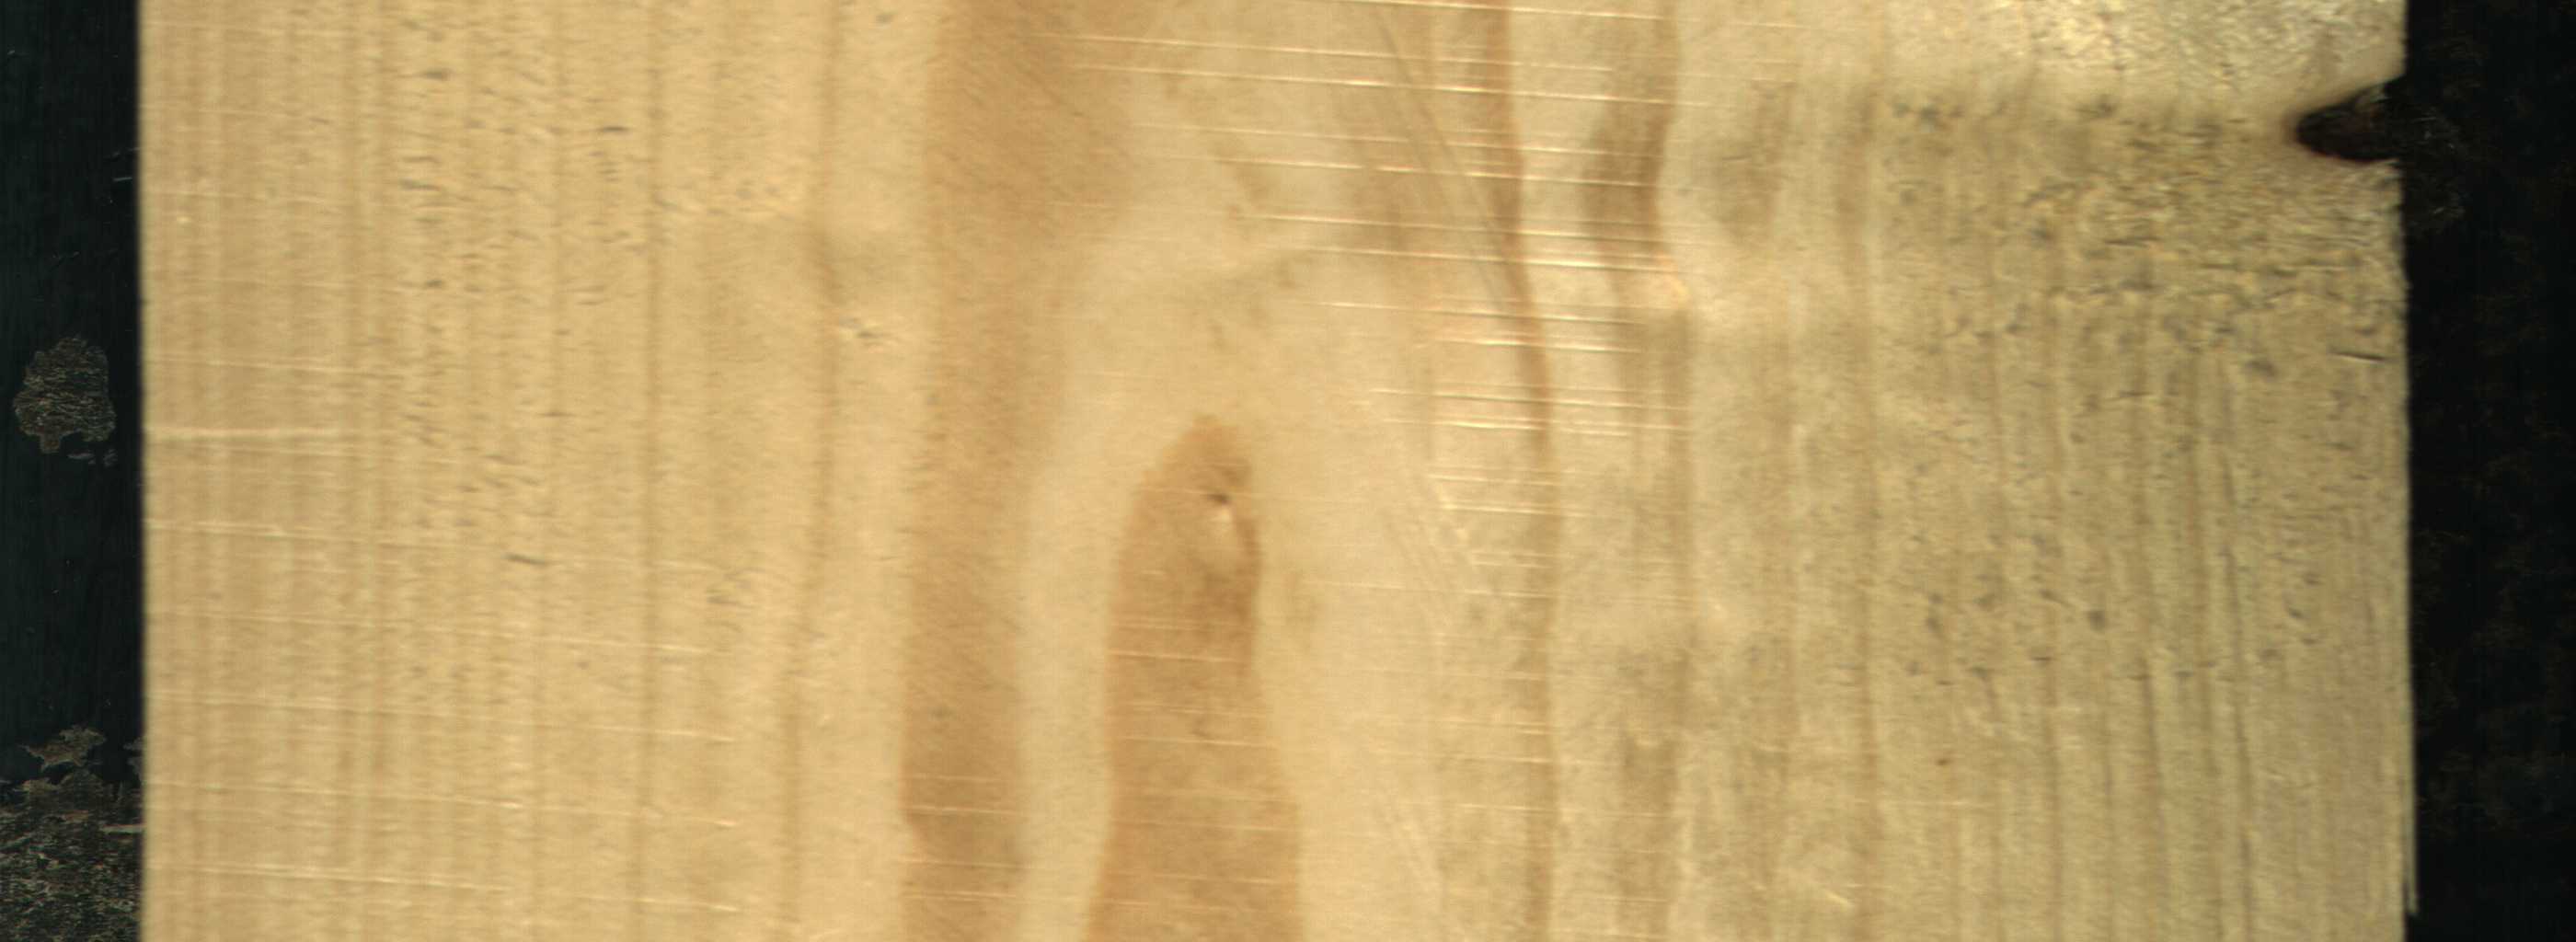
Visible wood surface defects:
Knot_missing